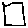
Label: square